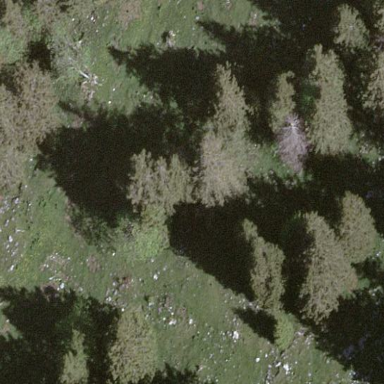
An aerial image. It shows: Forest area predominantly covered with needle-leaved trees.